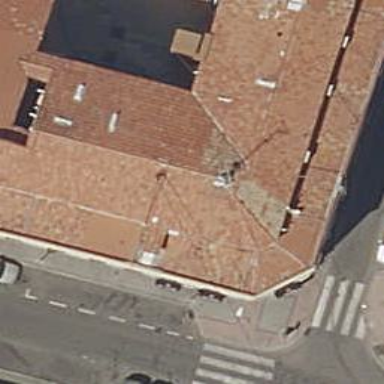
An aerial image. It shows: Restaurant.